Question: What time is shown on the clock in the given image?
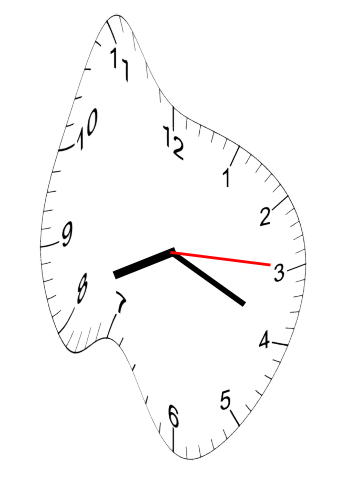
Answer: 08:19:15